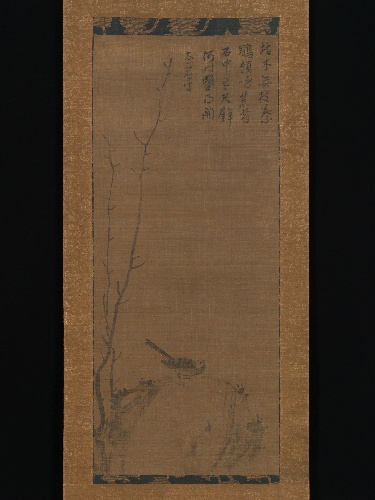
Title: 伝太虚元寿筆　岩に鶺鴒図|Wagtail on a Rock
Artist: Taikyo Genju
Artist bio: Japanese, active mid-14th century
Date: mid-14th century
Object type: Hanging scroll
Classification: Paintings
Medium: Hanging scroll; ink on silk
Culture: Japan
Period: Nanbokuchō period (1336–92)
Dimensions: Image: 32 3/4 × 13 3/4 in. (83.2 × 34.9 cm)
Overall with mounting: 63 3/4 × 18 7/16 in. (161.9 × 46.8 cm)
Overall with knobs: 63 3/4 × 20 1/4 in. (162 × 51.5 cm)
Department: Asian Art
Credit line: Mary Griggs Burke Collection, Gift of the Mary and Jackson Burke Foundation, 2015
Accession year: 2015
Repository: Metropolitan Museum of Art, New York, NY
Tags: Birds